Field crop: tomato
Growth stage: 1
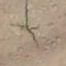
Species: cyperus